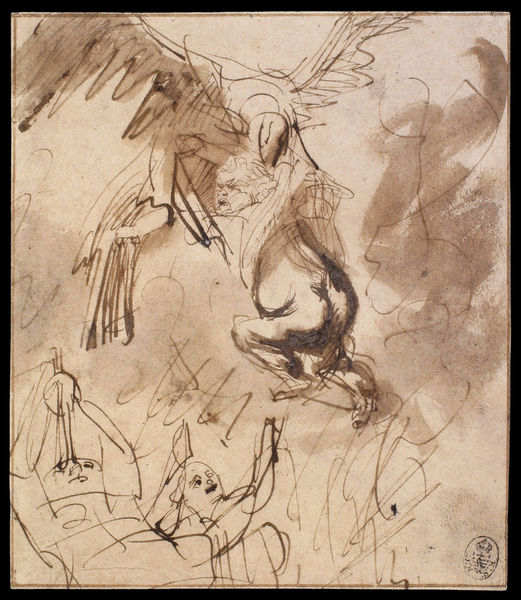
Titel: Der Raub des Ganymed
Künstler: Harmensz van Rijn Rembrandt
Institution: Dresden, Staatliches Kupferstichkabinett
Schlagwörter: adler, flügel, himmel, mann, nackt, vogel, braun, frau, skizze, zeichnung, federn, gesicht, rahmen, rembrandt, tragen, kind, mutter, vater, blatt, fliegen, engel, hintern, papier, schnabel, baby, goya, bett, striche, laviert, tusche, linie, arsch, popo, weinen, raub, stempel, verzweiflung, zeus, entführung, greifvogel, kabinett, puto, krippe, storch, ganymed, po, 1800, 1750, rembrandt umkreis, ardler